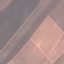
Land use / land cover class: AnnualCrop